Field crop: maize
Growth stage: 2
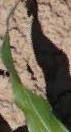
Species: maize